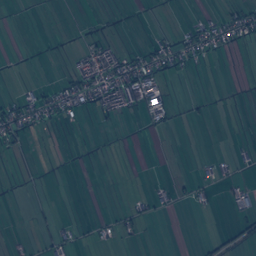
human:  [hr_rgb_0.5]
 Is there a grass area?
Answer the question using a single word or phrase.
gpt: yes

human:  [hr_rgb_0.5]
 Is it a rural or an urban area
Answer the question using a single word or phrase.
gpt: urban

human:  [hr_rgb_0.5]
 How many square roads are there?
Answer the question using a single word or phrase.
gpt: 0

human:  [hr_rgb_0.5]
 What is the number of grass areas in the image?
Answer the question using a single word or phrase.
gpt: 407

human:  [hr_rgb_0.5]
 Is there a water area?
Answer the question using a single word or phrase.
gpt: yes

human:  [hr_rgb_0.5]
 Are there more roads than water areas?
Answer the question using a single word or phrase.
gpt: no

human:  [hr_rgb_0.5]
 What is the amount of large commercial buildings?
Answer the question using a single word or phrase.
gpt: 1

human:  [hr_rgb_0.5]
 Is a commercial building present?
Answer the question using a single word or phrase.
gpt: yes

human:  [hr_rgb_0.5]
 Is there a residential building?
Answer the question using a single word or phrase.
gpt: yes

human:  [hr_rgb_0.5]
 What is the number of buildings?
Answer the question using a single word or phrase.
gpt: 1421

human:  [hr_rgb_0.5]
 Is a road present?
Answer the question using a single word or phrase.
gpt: yes

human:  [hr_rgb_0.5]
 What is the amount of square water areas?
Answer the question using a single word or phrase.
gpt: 0

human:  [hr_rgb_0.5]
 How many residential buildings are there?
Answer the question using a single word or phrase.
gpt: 1384

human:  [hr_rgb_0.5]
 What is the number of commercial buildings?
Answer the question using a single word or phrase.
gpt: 32

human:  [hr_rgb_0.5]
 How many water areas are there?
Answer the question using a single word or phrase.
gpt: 237

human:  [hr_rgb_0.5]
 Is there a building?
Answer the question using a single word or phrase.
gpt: yes

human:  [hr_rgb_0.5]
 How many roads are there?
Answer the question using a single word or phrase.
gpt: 179

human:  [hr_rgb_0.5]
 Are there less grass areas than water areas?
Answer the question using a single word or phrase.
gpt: no

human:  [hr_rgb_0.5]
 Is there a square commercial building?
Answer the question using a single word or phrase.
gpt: no

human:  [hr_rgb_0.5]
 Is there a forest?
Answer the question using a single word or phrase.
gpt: yes

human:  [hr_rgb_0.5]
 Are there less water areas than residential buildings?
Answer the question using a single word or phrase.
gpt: yes

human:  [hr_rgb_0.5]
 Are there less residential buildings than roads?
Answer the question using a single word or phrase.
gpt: no

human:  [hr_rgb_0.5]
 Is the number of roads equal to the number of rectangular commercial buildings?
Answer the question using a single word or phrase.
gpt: no

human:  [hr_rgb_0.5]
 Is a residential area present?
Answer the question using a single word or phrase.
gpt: yes

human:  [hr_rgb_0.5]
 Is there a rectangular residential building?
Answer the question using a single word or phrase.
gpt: yes

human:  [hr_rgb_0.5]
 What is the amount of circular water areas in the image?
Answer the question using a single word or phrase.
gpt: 0

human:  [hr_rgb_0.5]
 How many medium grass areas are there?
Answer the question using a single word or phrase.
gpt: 40

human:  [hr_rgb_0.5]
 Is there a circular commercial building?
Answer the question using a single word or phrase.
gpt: no

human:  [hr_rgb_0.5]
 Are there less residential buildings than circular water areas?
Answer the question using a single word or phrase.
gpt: no

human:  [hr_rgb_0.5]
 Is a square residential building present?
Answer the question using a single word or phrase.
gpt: yes

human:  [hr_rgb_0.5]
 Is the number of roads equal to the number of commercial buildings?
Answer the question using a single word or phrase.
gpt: no

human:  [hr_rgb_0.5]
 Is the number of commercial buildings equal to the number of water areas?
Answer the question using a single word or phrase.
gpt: no

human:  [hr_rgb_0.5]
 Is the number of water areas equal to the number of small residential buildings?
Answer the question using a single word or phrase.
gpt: no

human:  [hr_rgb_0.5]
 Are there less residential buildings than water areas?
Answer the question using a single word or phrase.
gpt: no

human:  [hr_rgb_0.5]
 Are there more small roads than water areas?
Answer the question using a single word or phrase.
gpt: no

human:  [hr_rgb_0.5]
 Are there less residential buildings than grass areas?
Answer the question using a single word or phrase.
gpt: no

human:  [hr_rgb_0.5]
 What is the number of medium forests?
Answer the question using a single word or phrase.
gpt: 7

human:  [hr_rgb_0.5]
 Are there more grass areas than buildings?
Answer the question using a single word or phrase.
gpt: no

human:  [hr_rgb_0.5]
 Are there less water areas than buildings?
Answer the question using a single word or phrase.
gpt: yes

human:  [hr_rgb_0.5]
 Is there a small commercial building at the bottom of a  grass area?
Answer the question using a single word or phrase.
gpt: yes

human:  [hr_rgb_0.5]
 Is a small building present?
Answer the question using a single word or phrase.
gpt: yes

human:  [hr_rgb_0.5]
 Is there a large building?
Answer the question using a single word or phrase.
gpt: yes

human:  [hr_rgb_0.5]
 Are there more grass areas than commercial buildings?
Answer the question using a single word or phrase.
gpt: yes

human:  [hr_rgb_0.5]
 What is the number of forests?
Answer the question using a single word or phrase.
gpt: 36

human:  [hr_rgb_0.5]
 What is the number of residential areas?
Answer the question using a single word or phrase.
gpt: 3

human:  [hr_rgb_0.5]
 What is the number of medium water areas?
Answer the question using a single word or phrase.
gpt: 43

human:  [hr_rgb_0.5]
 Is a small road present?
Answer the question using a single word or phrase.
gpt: yes

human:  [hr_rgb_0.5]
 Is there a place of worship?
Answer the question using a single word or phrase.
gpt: yes

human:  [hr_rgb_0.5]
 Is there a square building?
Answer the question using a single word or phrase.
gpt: yes

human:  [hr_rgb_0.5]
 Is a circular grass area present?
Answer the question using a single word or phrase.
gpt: no

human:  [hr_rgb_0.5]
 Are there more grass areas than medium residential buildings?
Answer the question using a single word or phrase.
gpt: yes

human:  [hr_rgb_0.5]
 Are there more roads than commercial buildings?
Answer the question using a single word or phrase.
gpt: yes

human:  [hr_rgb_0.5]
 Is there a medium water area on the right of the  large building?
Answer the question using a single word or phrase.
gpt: yes

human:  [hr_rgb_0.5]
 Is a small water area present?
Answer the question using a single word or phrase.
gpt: yes

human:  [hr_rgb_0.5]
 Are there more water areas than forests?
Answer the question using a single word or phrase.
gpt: yes

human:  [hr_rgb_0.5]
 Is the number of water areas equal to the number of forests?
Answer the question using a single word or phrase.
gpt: no

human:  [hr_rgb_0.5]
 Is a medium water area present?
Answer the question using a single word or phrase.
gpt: yes

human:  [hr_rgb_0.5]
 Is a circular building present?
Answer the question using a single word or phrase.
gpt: yes

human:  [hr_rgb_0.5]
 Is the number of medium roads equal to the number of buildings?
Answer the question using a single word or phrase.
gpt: no

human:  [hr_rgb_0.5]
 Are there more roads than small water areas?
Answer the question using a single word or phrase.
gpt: yes

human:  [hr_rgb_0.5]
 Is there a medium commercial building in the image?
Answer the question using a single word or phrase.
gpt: yes

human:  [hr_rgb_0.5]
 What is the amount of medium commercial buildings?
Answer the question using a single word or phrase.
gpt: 6

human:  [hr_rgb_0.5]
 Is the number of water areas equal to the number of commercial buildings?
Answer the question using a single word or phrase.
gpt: no

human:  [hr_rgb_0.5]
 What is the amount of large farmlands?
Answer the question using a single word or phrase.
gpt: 4